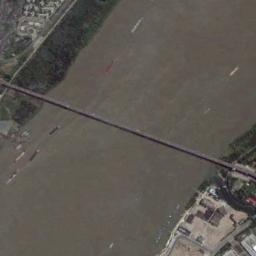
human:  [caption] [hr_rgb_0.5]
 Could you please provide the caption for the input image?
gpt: The water under this bridge is dark green .

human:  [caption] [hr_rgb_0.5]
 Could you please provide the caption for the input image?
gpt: A bridge connects the land on both sides of the Yellow River  There are many residential areas on the land  There are many ships in the river .

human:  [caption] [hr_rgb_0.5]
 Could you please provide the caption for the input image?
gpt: A bridge built on a yellow wide river and some boats on the river .

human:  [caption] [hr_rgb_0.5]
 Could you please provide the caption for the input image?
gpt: There is a bridge over the river with many buildings and trees beside .

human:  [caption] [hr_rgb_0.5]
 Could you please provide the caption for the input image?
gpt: Many buildings of different shapes are at the ends of the bridge .